Question: Platform: Windows XP, average PE file
What defines CPU registers initial values on the very start of the application ?
On the screenshot below OllyDbg stopped at the application entry point. But CPU registers already have some values(EDX == KiFastSystemCallReg?), PF/ZF==1, stack is not empty as well(SEH chain?).
Does it mean that something was ran before we got to app entry point ? What is it ?
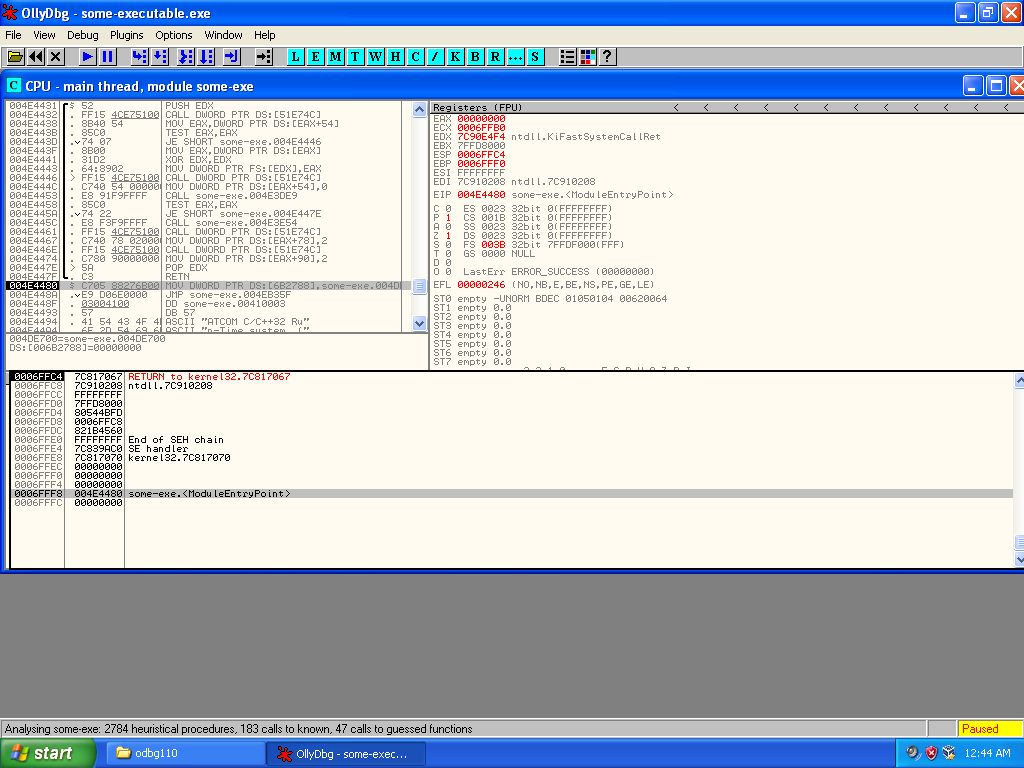
Answer: offsets pertain to x86 xp sp3 for other os lookup the CONTEXT structure in winnt.h / ntddk.h
ctrl+g ->type ntdll.ZwContinue-> ok->F2-> restart the exe
ollydbg will break at ZwContinue -> alt+f1 to open commandline plugin type
follow [[esp+4]+b8] -> ok -> f2->f9 you will see a blank stack single step and see who fills the stack now
ZwContinue takes 2 arguments first argument is a pointer to CONTEXT structure whose memeber eip is at 0xb8 from start of Structure this eip will be BaseProcessStartThunk this is the function responsible for filling the initial Structured Exception handler and calling the Module EntryPoint